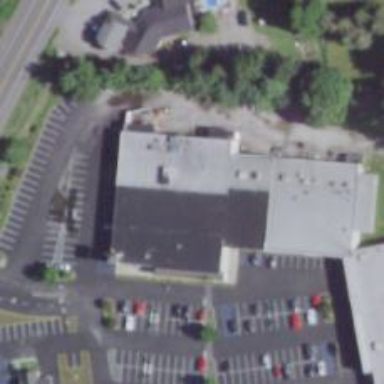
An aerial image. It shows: Supermarket.